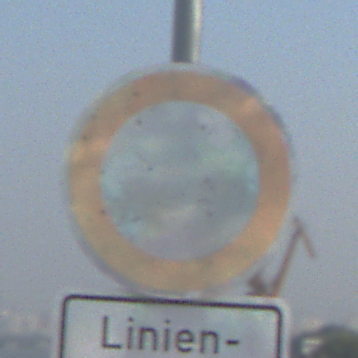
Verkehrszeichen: VerbotFahrzeugeAllerArt
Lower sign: BesondereFahrzeugeUndTransportgueter2
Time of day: SunriseSunset
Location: Outdoor (Urban)
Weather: Clear
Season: NotSpecified
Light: Natural